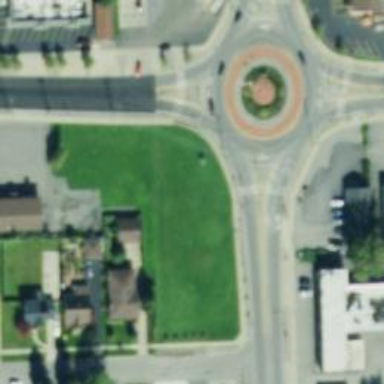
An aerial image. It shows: Secondary road with asphalt surface leading to roundabout.